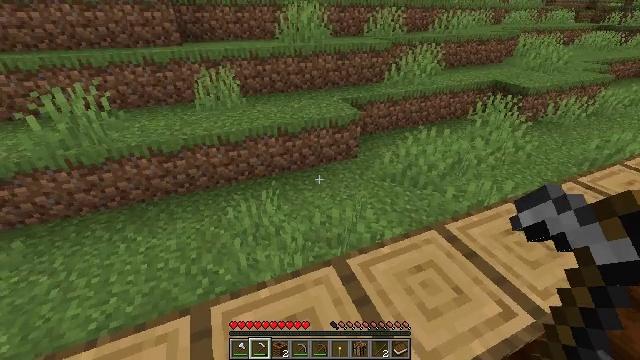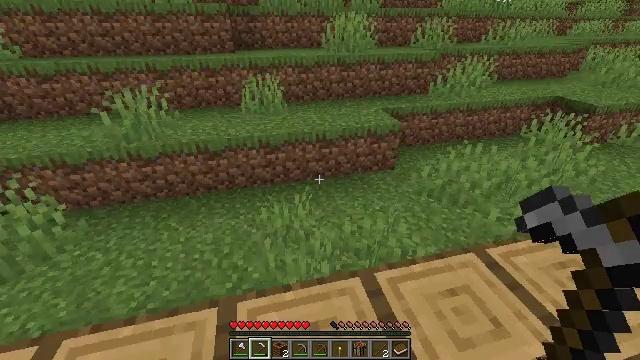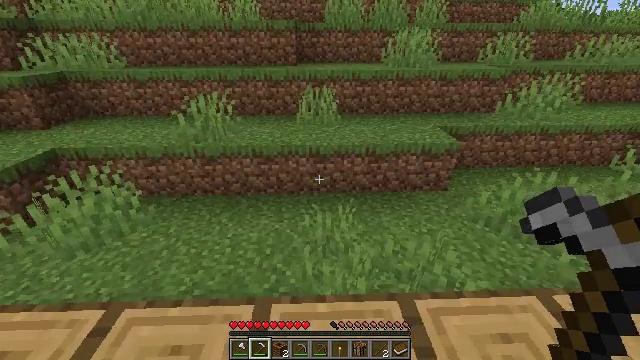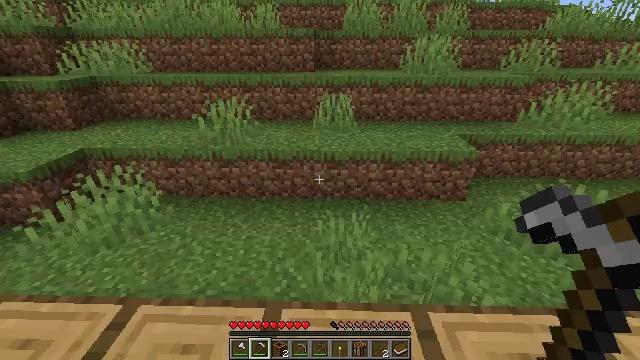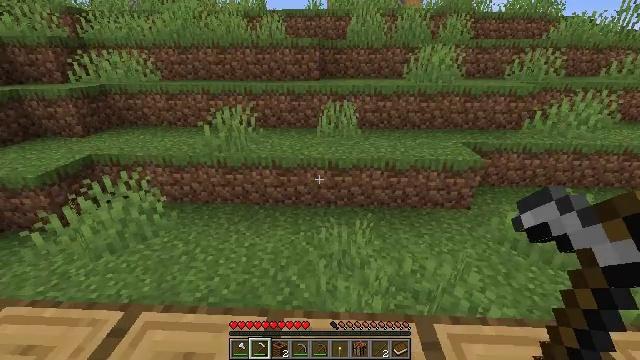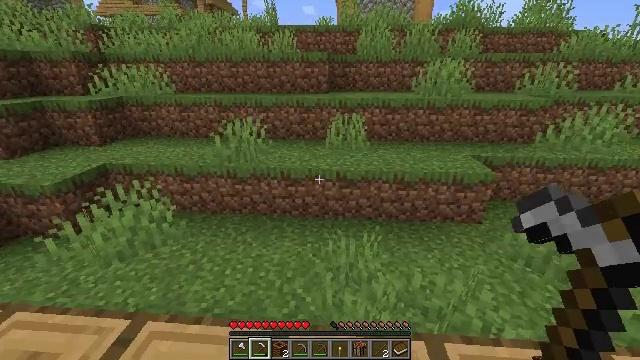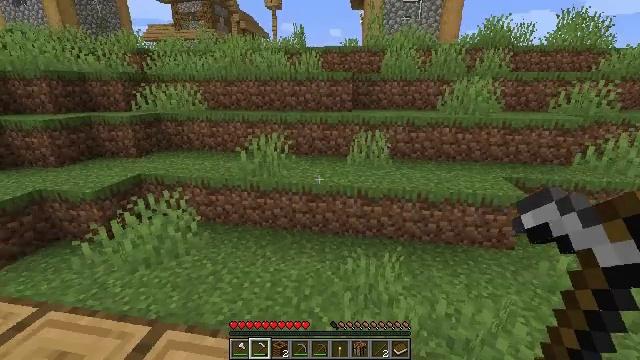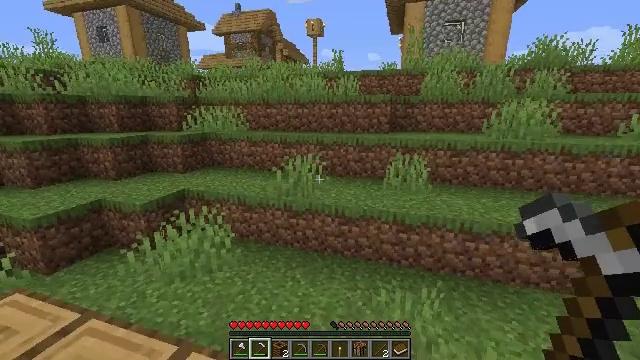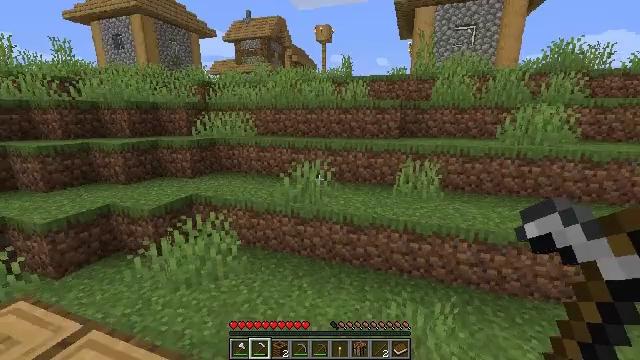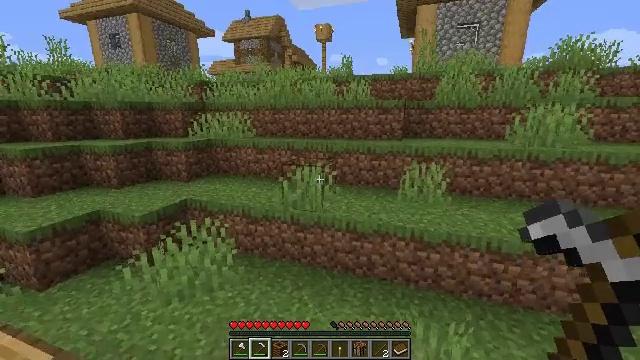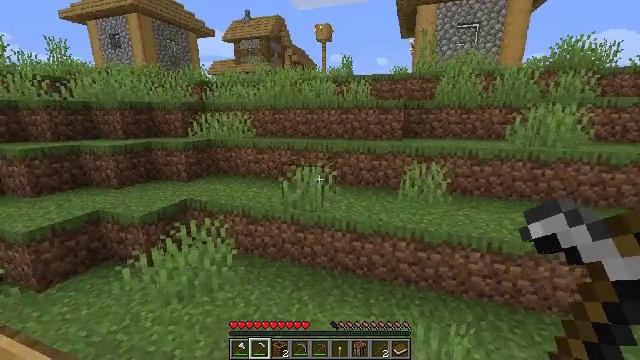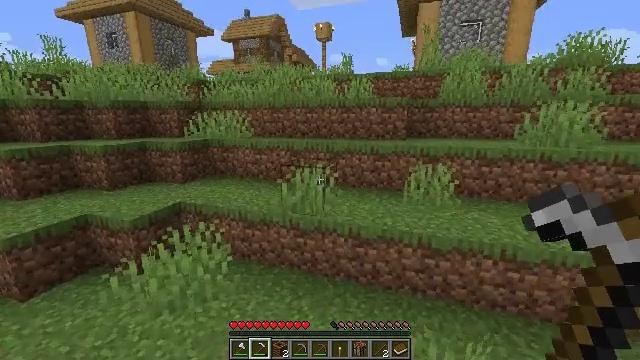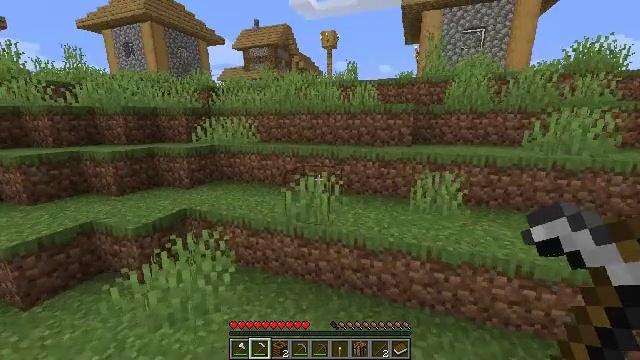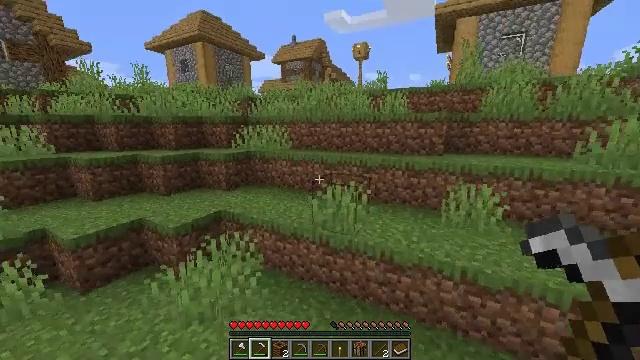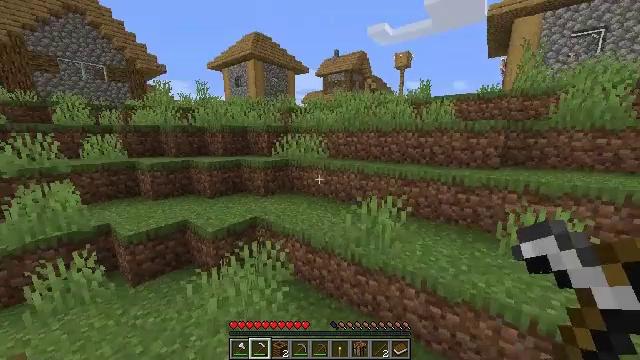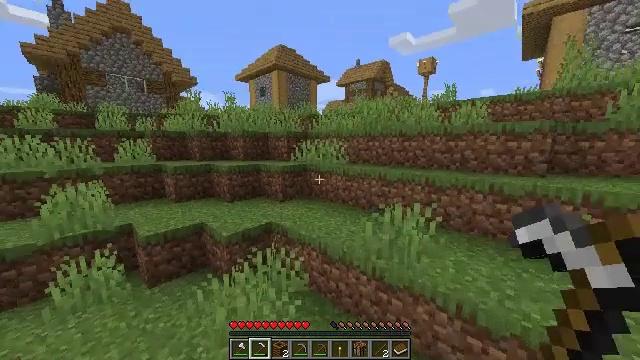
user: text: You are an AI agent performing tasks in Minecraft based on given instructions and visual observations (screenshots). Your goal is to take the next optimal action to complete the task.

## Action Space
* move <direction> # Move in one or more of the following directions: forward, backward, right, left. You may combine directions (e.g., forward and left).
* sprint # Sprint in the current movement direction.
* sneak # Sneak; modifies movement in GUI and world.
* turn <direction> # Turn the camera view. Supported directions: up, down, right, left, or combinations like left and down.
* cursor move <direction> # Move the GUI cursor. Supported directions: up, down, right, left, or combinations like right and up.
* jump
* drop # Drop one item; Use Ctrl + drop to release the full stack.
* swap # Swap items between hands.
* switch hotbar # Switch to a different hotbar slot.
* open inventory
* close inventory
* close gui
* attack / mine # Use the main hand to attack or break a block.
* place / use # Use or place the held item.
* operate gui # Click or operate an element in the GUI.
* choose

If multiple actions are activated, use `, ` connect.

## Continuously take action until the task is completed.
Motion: motion action
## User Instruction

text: Destroy the wheat to collect it.
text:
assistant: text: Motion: turn left and up
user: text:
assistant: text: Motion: turn left and up
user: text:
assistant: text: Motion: turn left and up
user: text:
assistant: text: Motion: turn up
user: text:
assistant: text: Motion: turn left and up
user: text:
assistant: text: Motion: turn left and up
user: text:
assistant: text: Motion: move forward, turn left and up
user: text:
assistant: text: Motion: move forward, turn left and up
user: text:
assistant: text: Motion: move forward
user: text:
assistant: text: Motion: move forward
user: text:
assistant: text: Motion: move forward, sprint
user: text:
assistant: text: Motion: move forward, sprint, turn left
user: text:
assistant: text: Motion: move forward, sprint, turn left
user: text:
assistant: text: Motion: move forward, sprint, turn left and up
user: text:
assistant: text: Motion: move forward, sprint, turn left and up
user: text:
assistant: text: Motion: move forward, sprint, turn left
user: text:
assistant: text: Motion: move forward, sprint, turn left
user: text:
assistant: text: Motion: move forward, sprint, turn left
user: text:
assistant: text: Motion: move forward, sprint, turn left, jump
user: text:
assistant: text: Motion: move forward, sprint, jump
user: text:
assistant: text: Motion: move forward, sprint, jump
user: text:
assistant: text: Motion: move forward, sprint, jump
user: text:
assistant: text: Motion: move forward, sprint, turn right, jump
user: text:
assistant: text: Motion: move forward, sprint, turn right, jump
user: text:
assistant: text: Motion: move forward, sprint, turn right, jump
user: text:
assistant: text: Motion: move forward, sprint, turn right, jump
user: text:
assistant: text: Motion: move forward, sprint, jump
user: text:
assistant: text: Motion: move forward, sprint, turn right and up, jump
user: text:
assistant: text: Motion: move forward, sprint, turn right, jump
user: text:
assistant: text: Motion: move forward, sprint, jump